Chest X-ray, AP view. Patient: 13 years old, sex M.
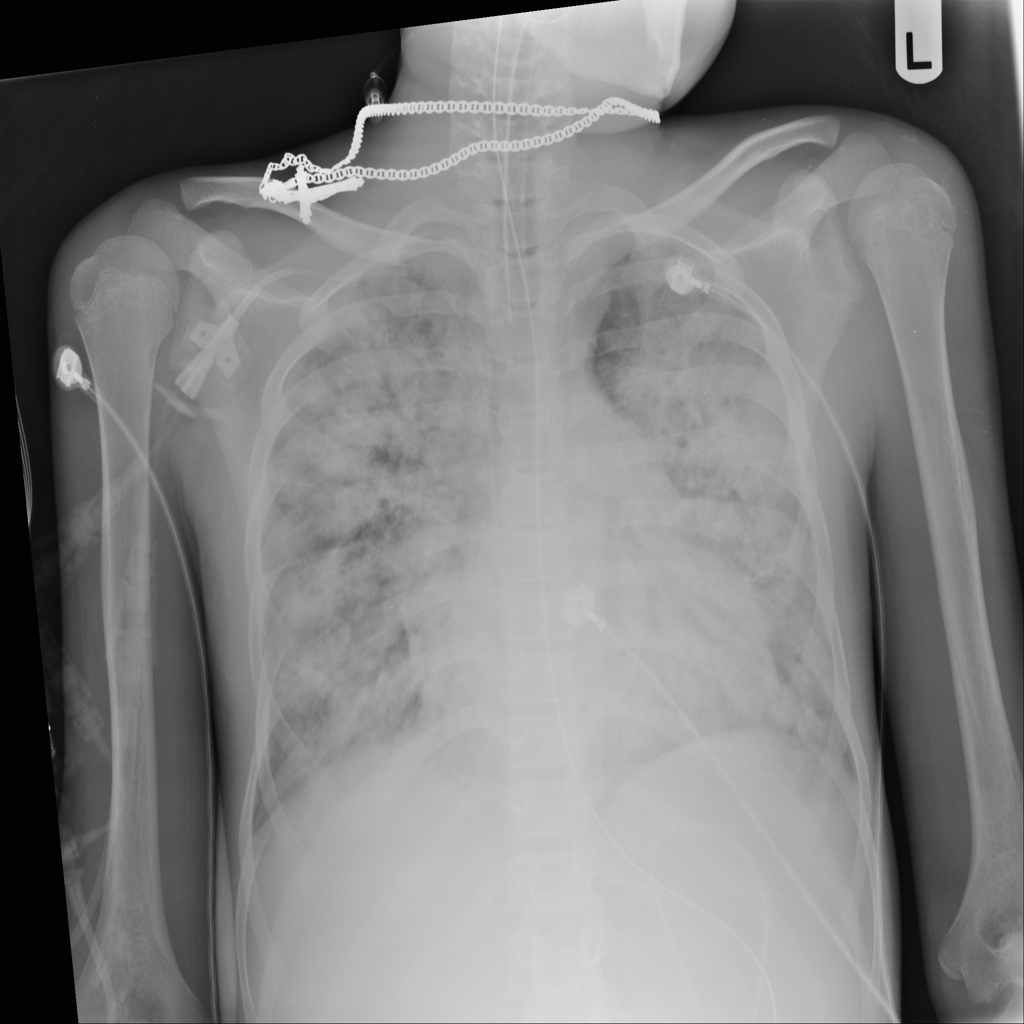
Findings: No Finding